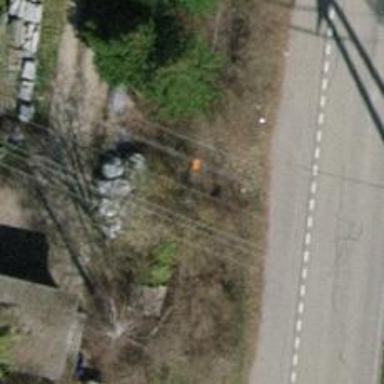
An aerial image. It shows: Pipeline marker.